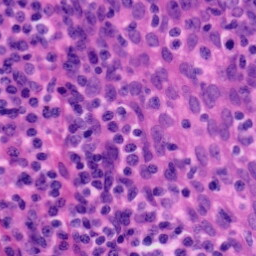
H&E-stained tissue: Tonsil